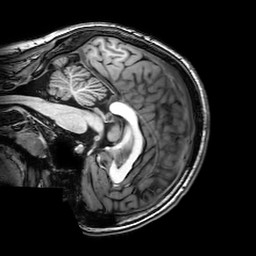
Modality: T1w
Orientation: sagittal
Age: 22
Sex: female
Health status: healthy
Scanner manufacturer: philips
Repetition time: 0.008152 s
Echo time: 0.00374 s